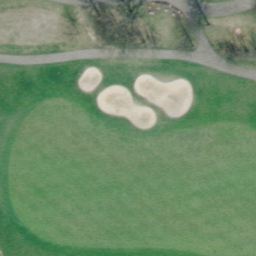
Label: golf course